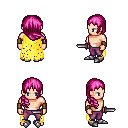
a pixel art fantasy rpg character, male body template, human, light skin, yellow tattered cape, magenta pants, pink right-swept hairstyle, leather bracers, metal boots, dagger, four views (front, back, left, right), 2x2 character sprite sheet, small pixel art, hard edges, no anti-aliasing